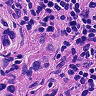
Metastatic tissue present: yes